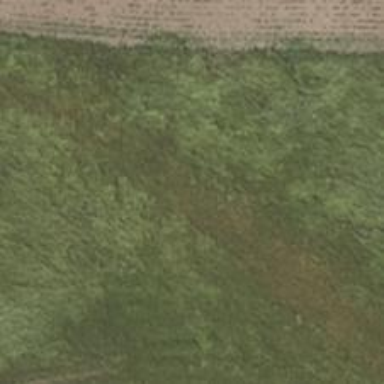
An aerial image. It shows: Grassy track with grade5 tracktype.